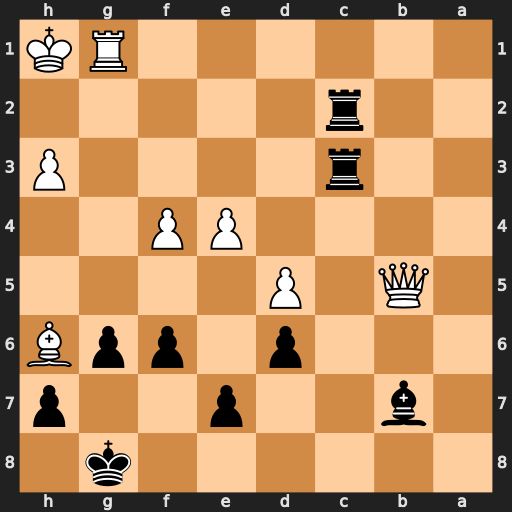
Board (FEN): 6k1/1b2p2p/3p1ppB/1Q1P4/4PP2/2r4P/2r5/6RK
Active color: b
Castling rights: -
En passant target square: -
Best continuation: Rxh3#